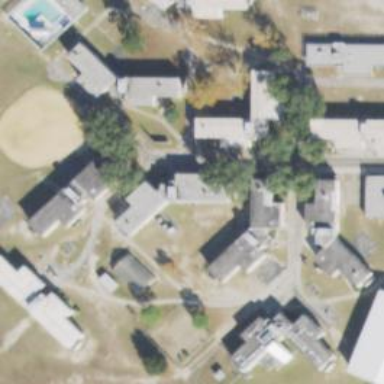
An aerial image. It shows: Prison.